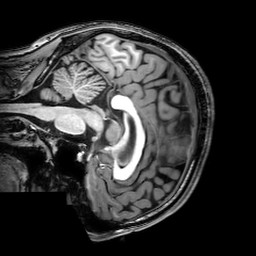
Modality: T1w
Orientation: sagittal
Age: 25
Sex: male
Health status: healthy
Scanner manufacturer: philips
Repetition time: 0.00817 s
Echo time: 0.00374 s